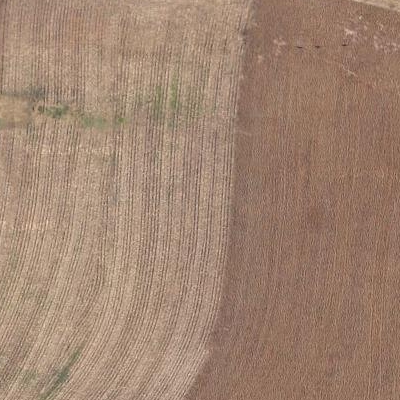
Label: bField